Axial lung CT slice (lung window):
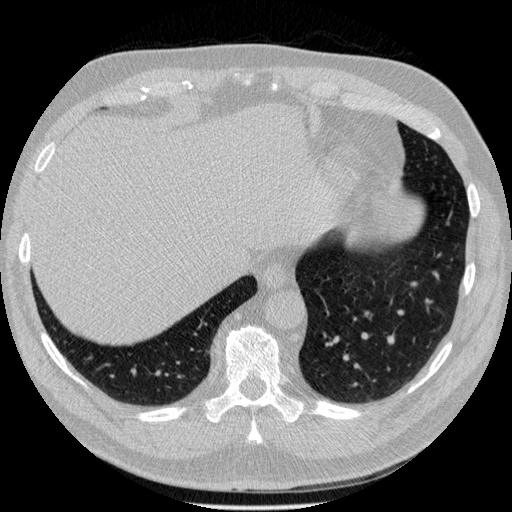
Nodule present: yes
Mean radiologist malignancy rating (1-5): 1.75